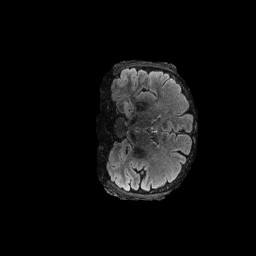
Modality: FLAIR
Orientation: coronal
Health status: ill
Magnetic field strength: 3 T